Question: I have a small Winforms program that I'm testing with. What I'm trying to do is get the row text changes were made in the datagridview row. Right now, in the actual program (not this test version), when the user presses 'Save' I am updating records in a database. However, the users would like a log of the values they were changed. That's what I'm trying to figure out... how to get the values before they were changed.
The UI looks like this:

The code looks like this:
'''
using System;
using System.Data;
using System.Windows.Forms;
namespace DataGridViewDemo
{
public partial class Form1 : Form
{
public DataTable DataTable { get; set; }
public Form1()
{
this.InitializeComponent();
// Initialize table and populate with data.
this.DataTable = new DataTable();
this.DataTable.Columns.Add("Name", typeof(string));
this.DataTable.Columns.Add("Age", typeof(int));
this.DataTable.Rows.Add("Tom", 45);
this.DataTable.Rows.Add("Erin", 36);
this.DataTable.Rows.Add("Tom, Jr.", 9);
this.DataTable.AcceptChanges();
// Bind the datasource to the data table.
this.bindingSource1.DataSource = this.DataTable;
this.dgv.DataSource = this.bindingSource1;
}
private void btnSave_Click(object sender, EventArgs e)
{
// Get all changes made to the rows.
var changes = ((DataTable)this.bindingSource1.DataSource).GetChanges(DataRowState.Modified);
if (changes == null)
{
return;
}
// Now I've got every row change to the data table...
var changedRows = changes.Rows;
//.. but how can I get the same rows /before/ they were changed?
}
}
}
'''
I've tried using the CurrentCellDirtyStateChanged event, but it fires on every keystroke in a cell. I'm wondering if the binding source contains a image of the datatable before I AcceptChanges on it (which I'm not doing yet, in the program above).
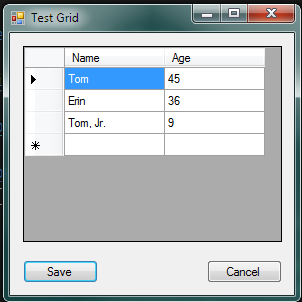
Answer: When changes are made to data rows, the dataset retains both the original (Original) and new (Current) versions of the row. For example, before calling the AcceptChanges method, your application can access the different versions of a record (as defined in the DataRowVersion enumeration) and process the changes accordingly.
<URL>